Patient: sex M, age 43
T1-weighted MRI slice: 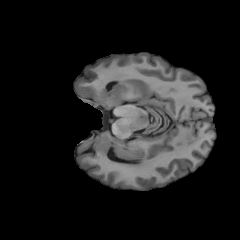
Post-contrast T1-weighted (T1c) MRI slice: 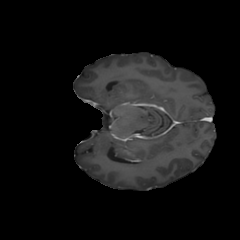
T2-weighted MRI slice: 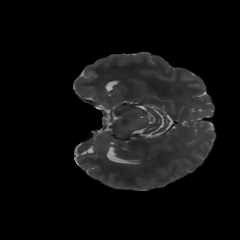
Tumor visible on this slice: yes
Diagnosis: Glioblastoma, IDH-wildtype
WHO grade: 4